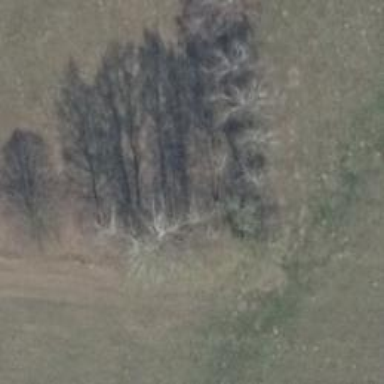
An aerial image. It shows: Row of trees in natural setting.